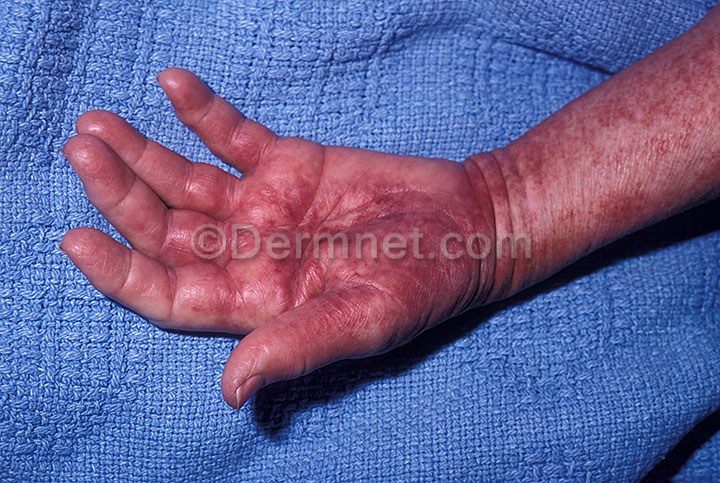
Disease: Systemic Disease